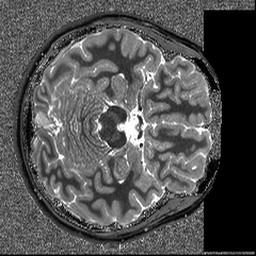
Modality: T1map
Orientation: axial
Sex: male